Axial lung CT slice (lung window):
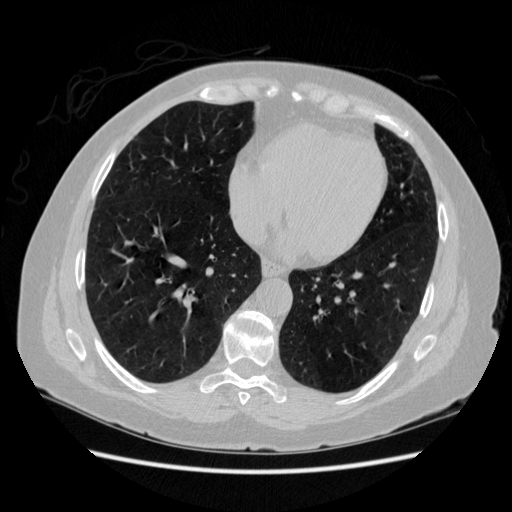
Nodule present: no